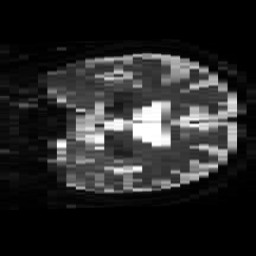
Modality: ADC
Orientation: coronal
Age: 69
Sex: male
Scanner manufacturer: philips
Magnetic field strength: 3 T
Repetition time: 4.845 s
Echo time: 0.07415 s